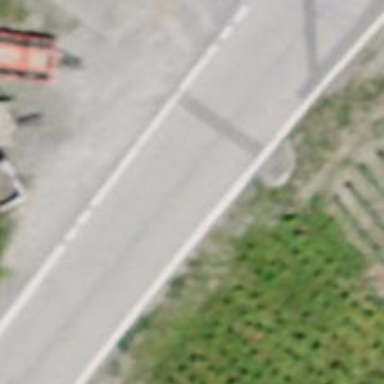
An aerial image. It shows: Asphalt road classified as tertiary.